Field crop: tomato
Growth stage: 2
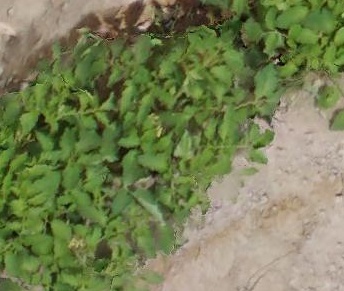
Species: tomato